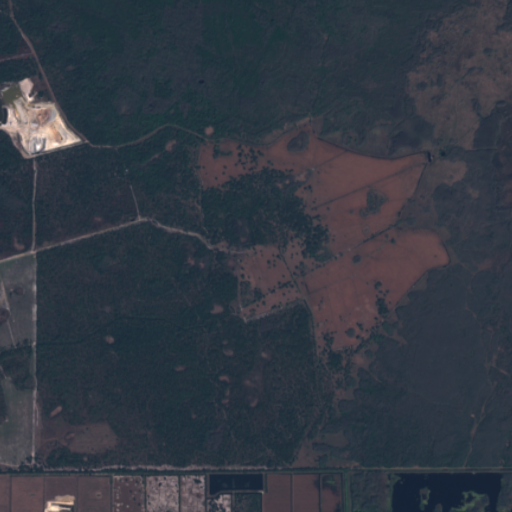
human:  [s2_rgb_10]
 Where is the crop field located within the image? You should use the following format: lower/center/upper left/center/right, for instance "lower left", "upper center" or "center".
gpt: The crop field is located in the lower of the image.
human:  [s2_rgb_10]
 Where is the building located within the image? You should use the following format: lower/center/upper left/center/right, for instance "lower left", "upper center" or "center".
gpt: The building is located in the upper left of the image.
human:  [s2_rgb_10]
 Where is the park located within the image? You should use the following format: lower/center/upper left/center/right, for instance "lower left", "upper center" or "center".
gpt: There is no park in the image.